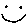
Label: smiley face